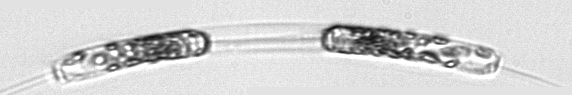
Label: Ditylum_brightwellii